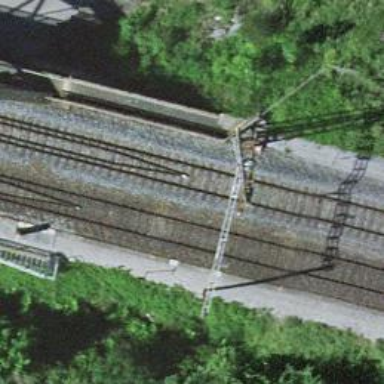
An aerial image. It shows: Railway track with contact lines for electrification.